Field crop: maize
Growth stage: 1
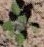
Species: chenopodium